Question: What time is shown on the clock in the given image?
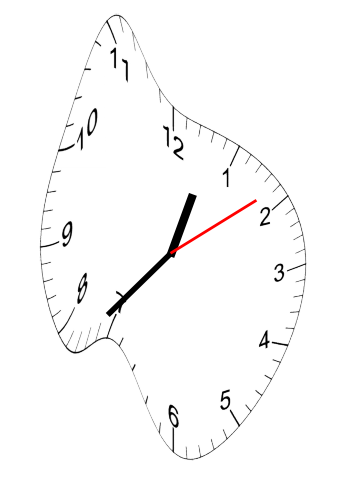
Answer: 12:37:09